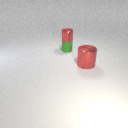
small red metal cylinder above small green rubber cylinder